Field crop: tomato
Growth stage: 1
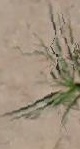
Species: cyperus